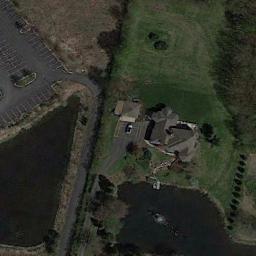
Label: sparse_residential